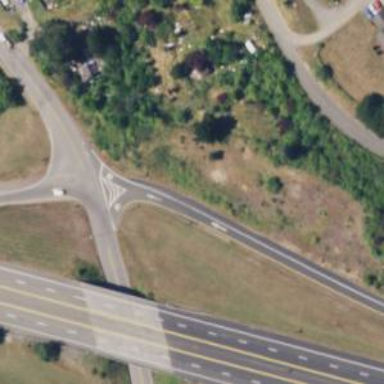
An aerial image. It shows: Asphalt trunk link road.